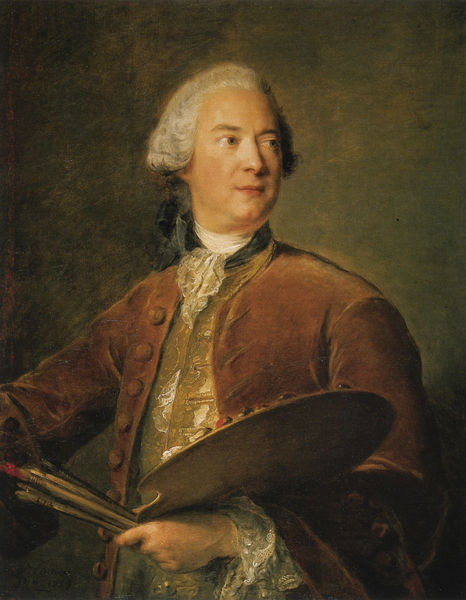
Titel: Louis Tocqué
Künstler: Jean-Marc Nattier
Standort: Lissabon
Institution: Calouste Gulbenkian Museum
Schlagwörter: dunkel, gemälde, hand, mann, schatten, weiß, grün, braun, frankreich, frisur, grau, hintergrund, holz, licht, mund, nase, ohr, profil, schwarz, vordergrund, blick, rot, tuch, ornament, schleife, anzug, hemd, jacke, arm, augen, band, barock, gesicht, inkarnat, kragen, mensch, samt, sehen, spitze, ärmel, bild, bildnis, portrait, porträt, schauen, öl, sonne, insel, auge, gold, haare, mantel, spitzen, england, kinn, knopf, rechts, renaissance, perücke, lächeln, ruhe, bündel, farben, farbe, ölgemälde, frack, zopf, halstuch, pupillen, maler, robe, rüsche, rüschen, ölfarbe, knöpfe, gehrock, jackett, selbstporträt, jacket, weste, abgewandt, gesich, künstler, dreiviertel, portait, bürger, selbstbildnis, bürgertum, leinwand, manschette, malen, palette, pinsel, brokat, selbstportrait, handwerk, halbprofil, adern, herzog, jakett, halsbinde, spitzenkragen, englisch, eleganz, nattier, purpur, idee, perrücke, jabot, pallette, selbstproträt, malend, gilet, prüfung, selbstbild, parlette, stafette, hofmaler, prücke, portarut, pinzel, chord, chordjacke